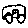
Label: car